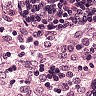
Metastatic tissue present: no